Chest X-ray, AP view. Patient: 42 years old, sex M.
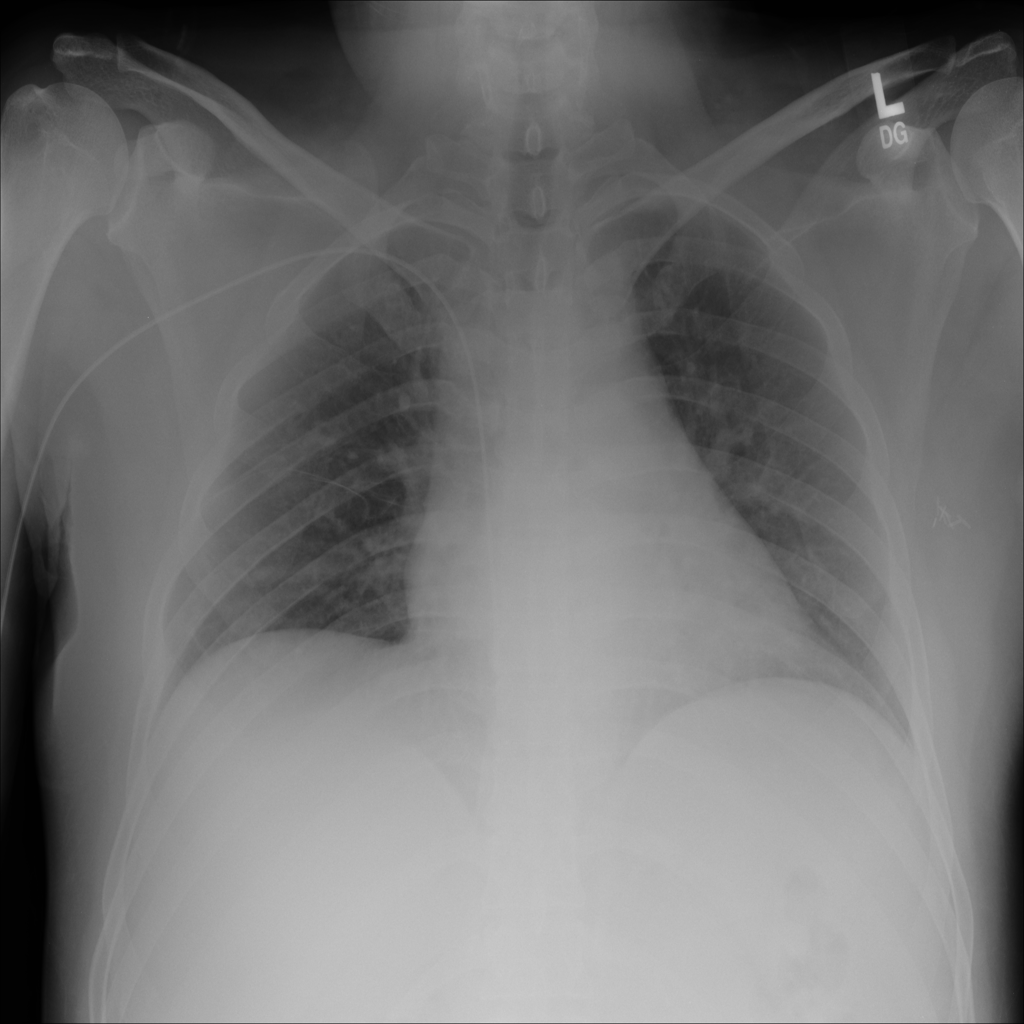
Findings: No Finding